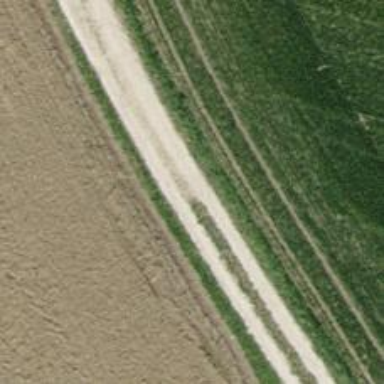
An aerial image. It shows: Gravel track with grade 2 quality.